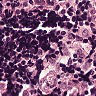
Metastatic tissue present: no